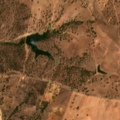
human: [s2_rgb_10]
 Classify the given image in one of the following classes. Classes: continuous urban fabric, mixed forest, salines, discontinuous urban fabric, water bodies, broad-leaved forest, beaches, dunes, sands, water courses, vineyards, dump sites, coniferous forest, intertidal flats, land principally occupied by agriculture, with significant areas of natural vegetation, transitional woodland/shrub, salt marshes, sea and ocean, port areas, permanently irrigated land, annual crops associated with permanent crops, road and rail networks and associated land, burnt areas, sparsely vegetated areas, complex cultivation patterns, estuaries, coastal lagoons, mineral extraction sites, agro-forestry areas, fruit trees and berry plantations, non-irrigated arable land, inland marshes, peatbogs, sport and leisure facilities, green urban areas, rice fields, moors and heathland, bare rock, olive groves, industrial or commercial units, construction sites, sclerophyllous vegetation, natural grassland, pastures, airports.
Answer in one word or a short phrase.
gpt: non-irrigated arable land, olive groves, annual crops associated with permanent crops, agro-forestry areas